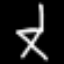
Label: chair